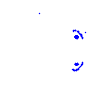
Particle: pion